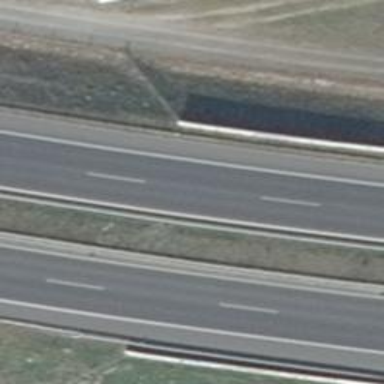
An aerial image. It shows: Asphalt motorway with primary highway classification.